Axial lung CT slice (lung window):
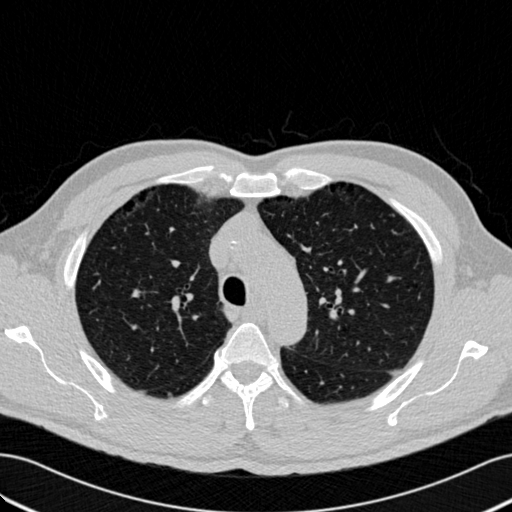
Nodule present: no